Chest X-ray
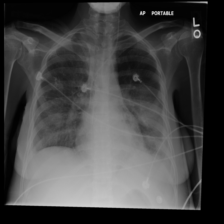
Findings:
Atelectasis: negative
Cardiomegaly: negative
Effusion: positive
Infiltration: negative
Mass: negative
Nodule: negative
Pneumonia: negative
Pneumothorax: negative
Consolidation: negative
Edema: negative
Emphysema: negative
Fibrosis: negative
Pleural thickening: positive
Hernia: negative